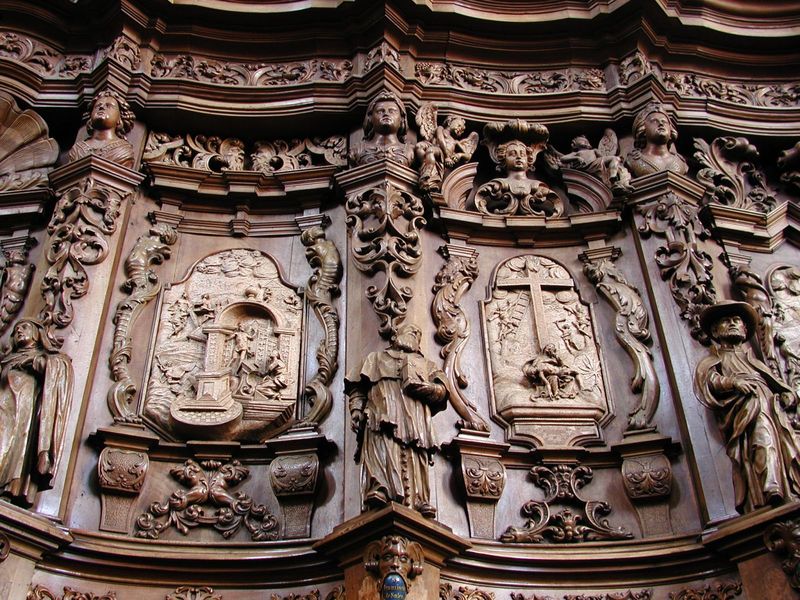
Titel: Chorgestühl
Standort: Bad Schussenried, St. Magnus und Maria (EU - D - BW)
Schlagwörter: blätter, himmel, mann, wolken, frauen, holz, hut, köpfe, marmor, männer, tiere, ornament, bibel, sockel, kirche, blatt, engel, relief, farbig, bilder, bogen, türe, figuren, rundbogen, leiter, verzierung, tor, foto, erker, kreuz, religion, soldat, schlange, beten, gebet, altar, schnitzerei, fries, portal, sims, statuen, christus, jesus, kreuzabnahme, kreuzigung, chor, eiche, heilige, märtyrer, büsten, putten, maria, wasserspeier, kirschholz, geschnitzt, vertäfelung, gebetbuch, mann mit hut, bildhauerarbeit, chorgestühl, golgotha, schächer, grotesken, gehörnt, passion, skulturen, holzschnitzerei, holzsichtig, kreuzigen, zieselierung, einegearbeit, wandfiguren, ei, 1560